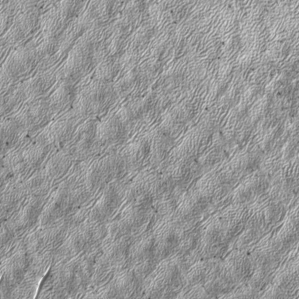
Label: frost